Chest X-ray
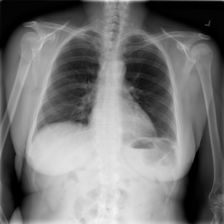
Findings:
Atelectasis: negative
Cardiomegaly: negative
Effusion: negative
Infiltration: positive
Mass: negative
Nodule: negative
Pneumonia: negative
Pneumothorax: negative
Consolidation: negative
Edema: negative
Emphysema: negative
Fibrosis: negative
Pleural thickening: negative
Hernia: negative